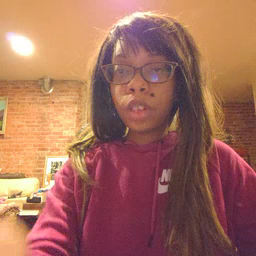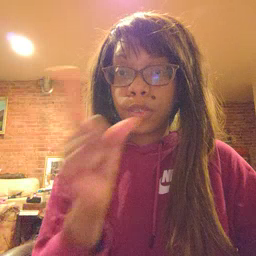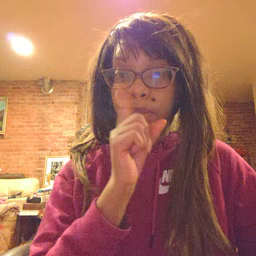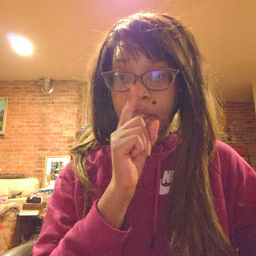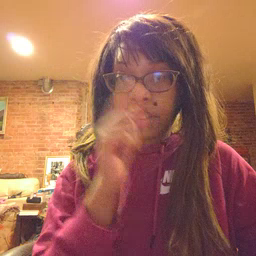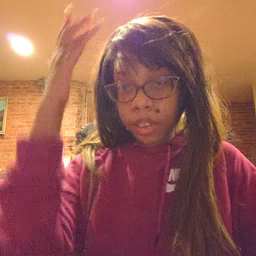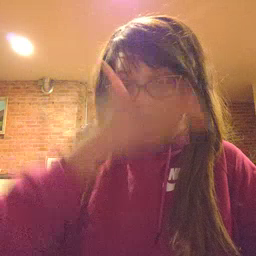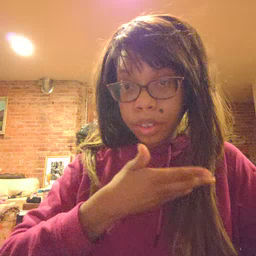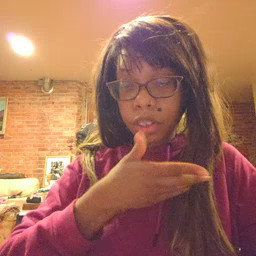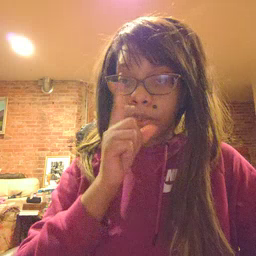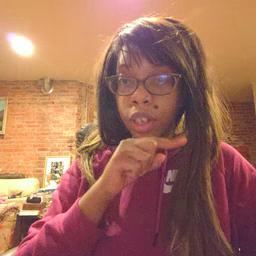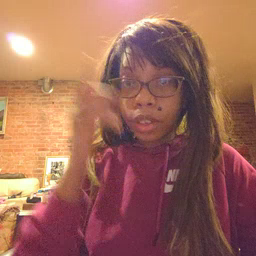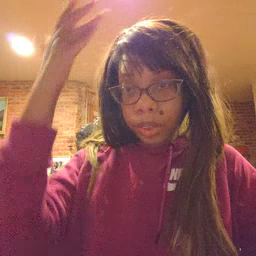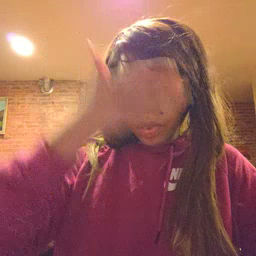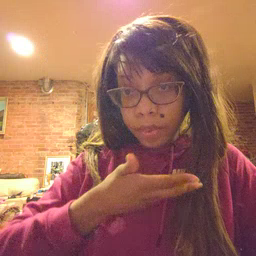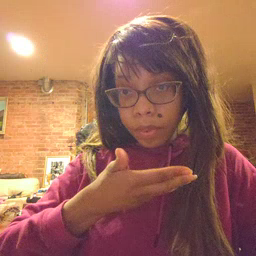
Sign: pretend